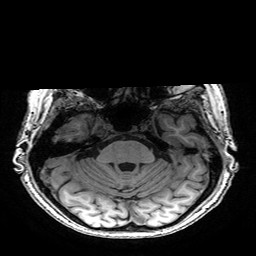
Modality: T1w
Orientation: coronal
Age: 78
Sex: female
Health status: healthy
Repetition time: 2.53 s
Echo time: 0.0034 s